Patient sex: M
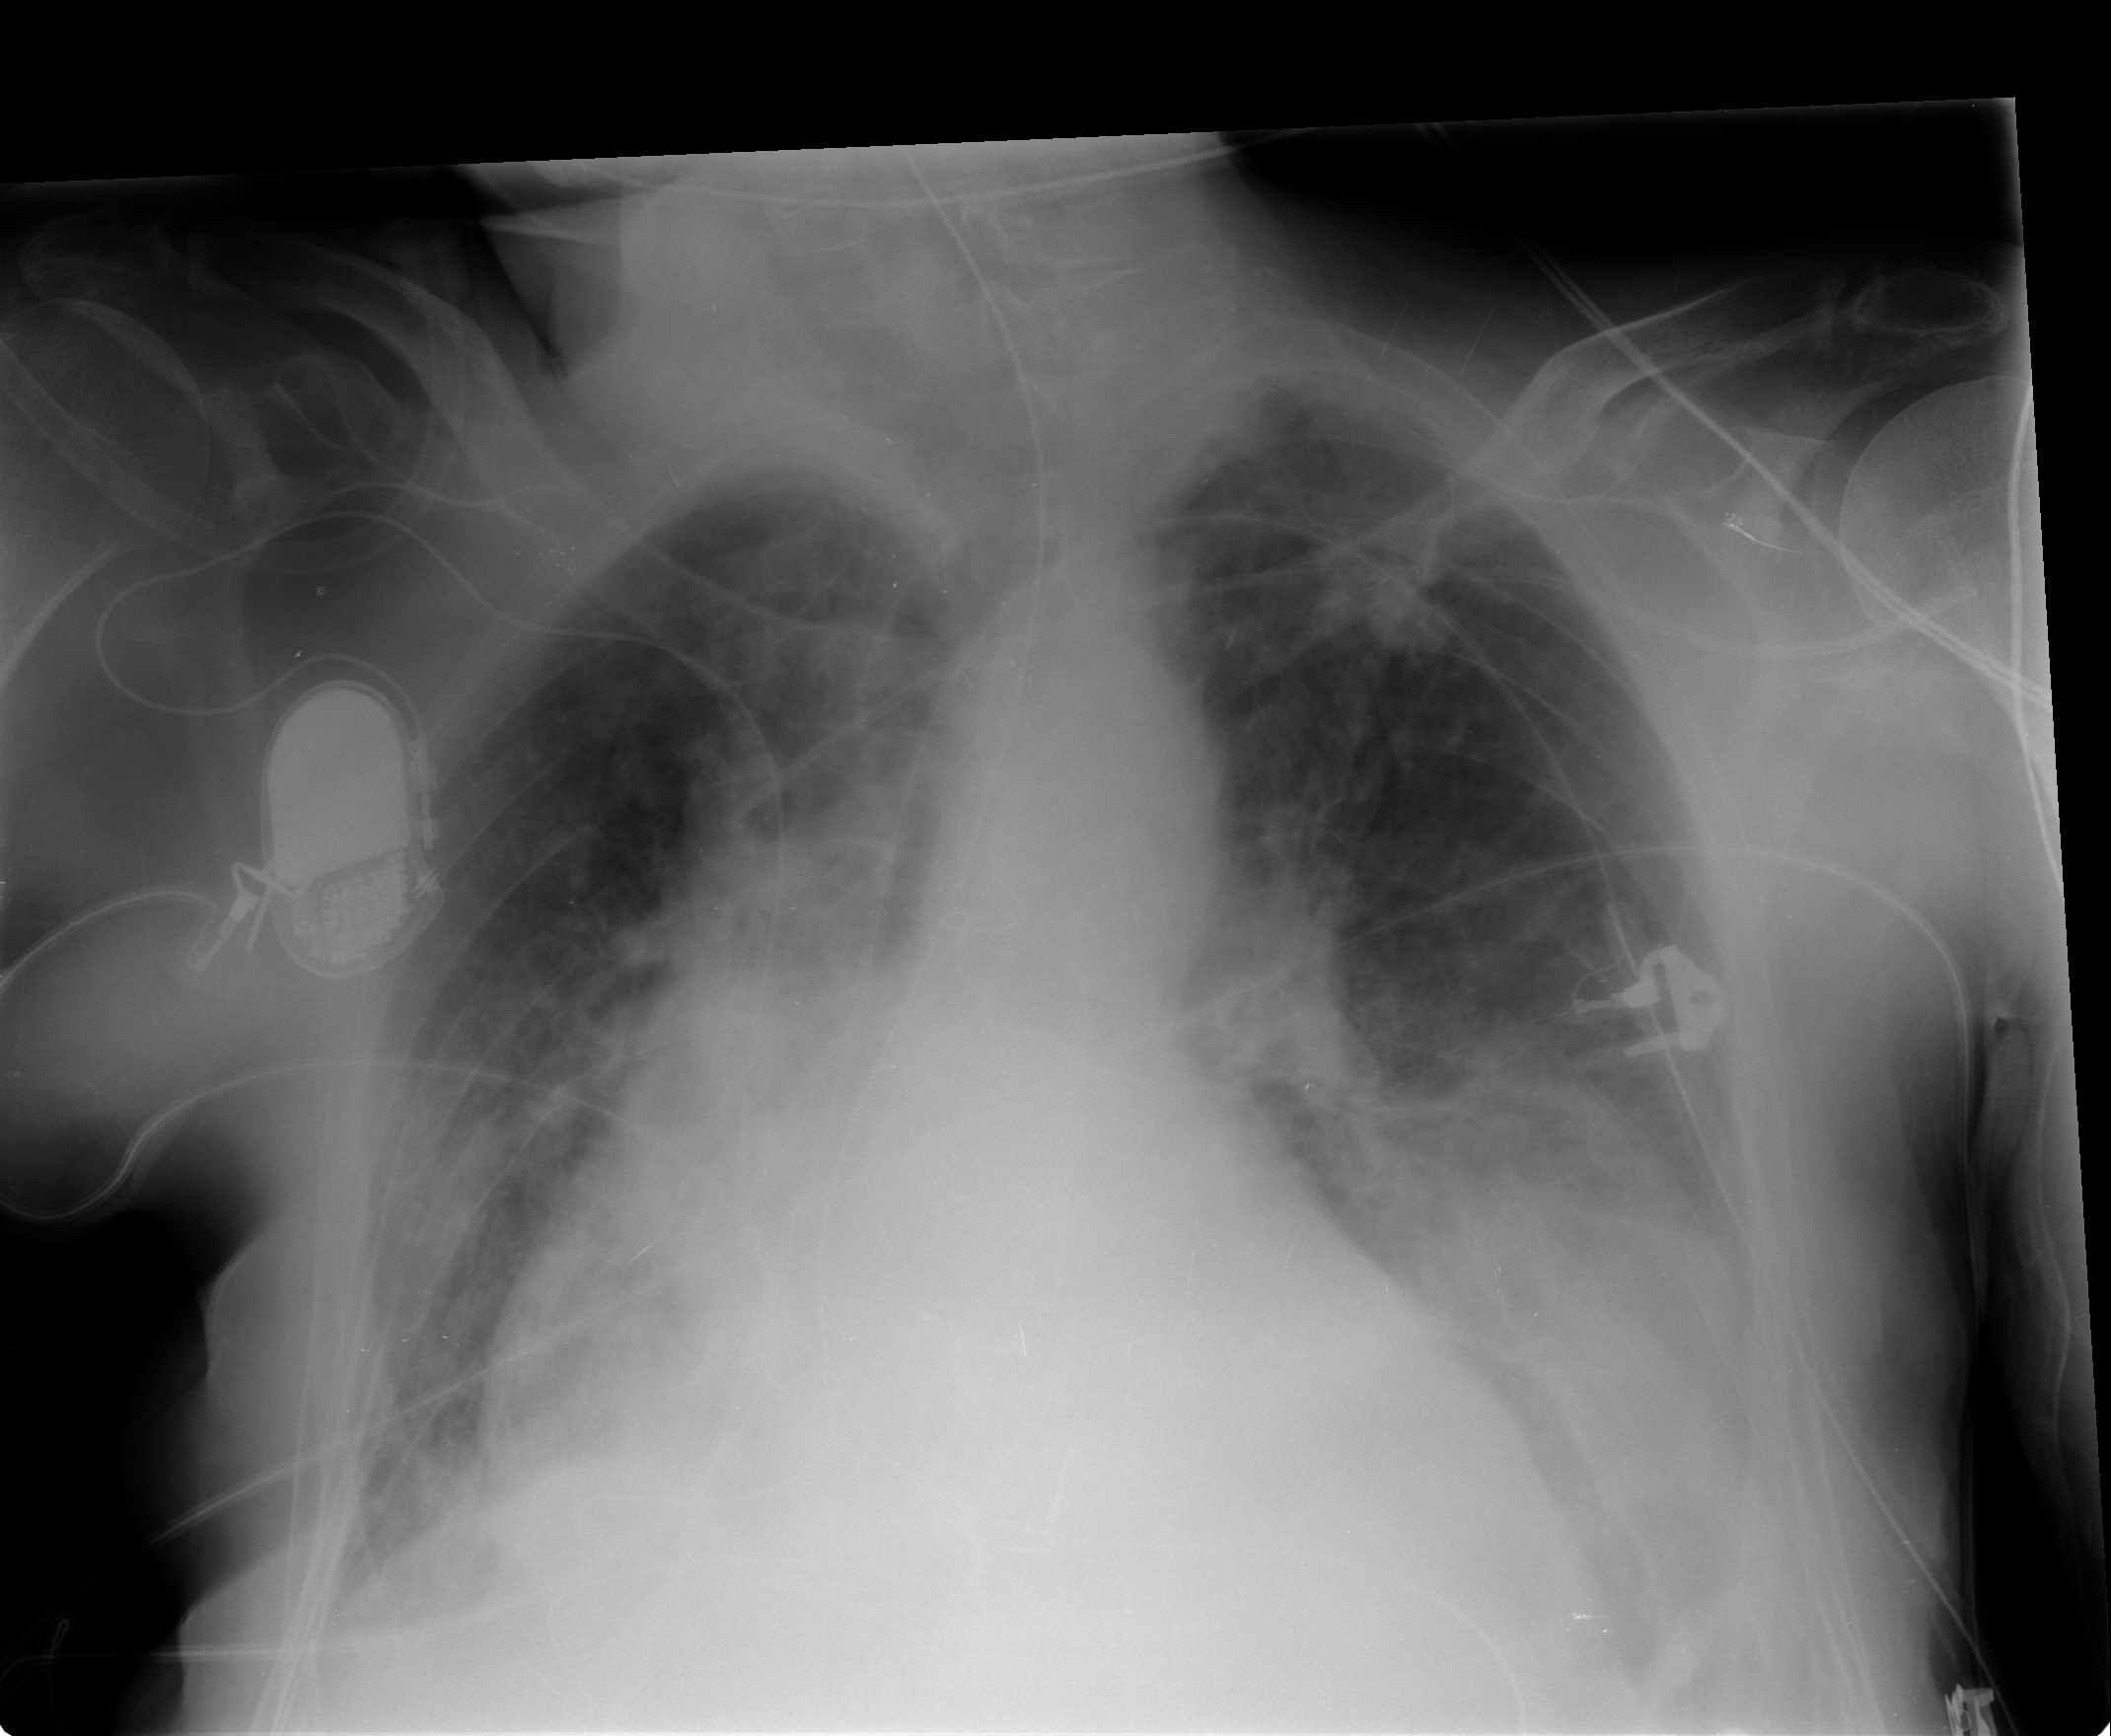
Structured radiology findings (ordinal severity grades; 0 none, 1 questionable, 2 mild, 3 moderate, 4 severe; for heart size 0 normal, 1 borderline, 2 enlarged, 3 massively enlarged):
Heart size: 2
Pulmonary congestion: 3
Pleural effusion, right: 2
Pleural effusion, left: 2
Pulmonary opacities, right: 1
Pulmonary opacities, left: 0
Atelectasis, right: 2
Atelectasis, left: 2